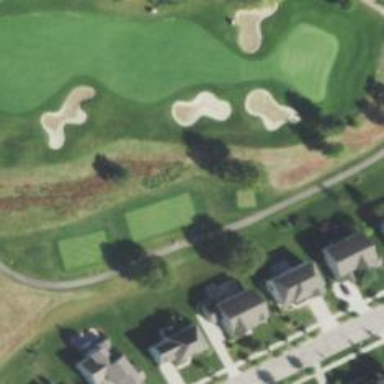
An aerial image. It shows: Golf tee.